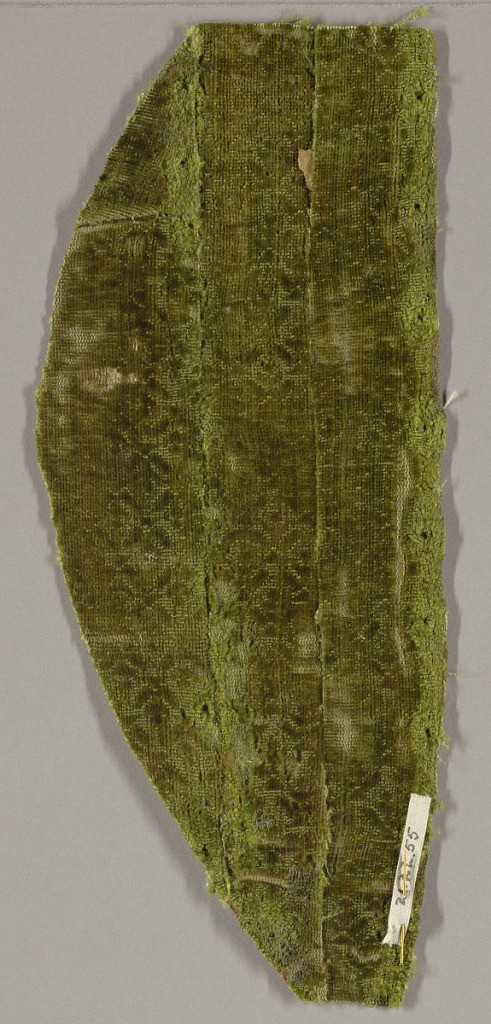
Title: Fragment
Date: late 16th–early 17th century
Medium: silk Technique: cut and uncut supplementary warp pile (velvet)
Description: Fragment of green silk velvet. Cut pile design on uncut ground. Tiny allover pattern of highly formalized flower sprigs in outline.